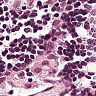
Metastatic tissue present: no